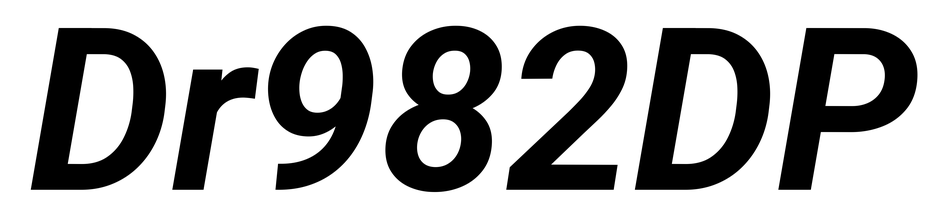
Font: Roboto-Italic_Bold_Italic